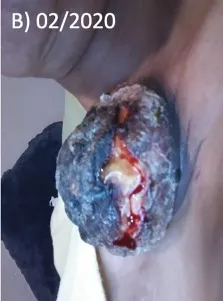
Gross tumor before and after treatment with lenvatinib plus pembrolizumab of patient 1. (B-D) shows the gross change of the tumor by the timeline.
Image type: medical_photograph (other_medical_photograph)